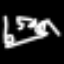
Label: angel